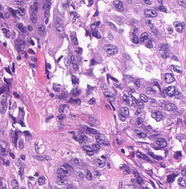
Tumor epithelial tissue: yes
Tumor-associated stroma tissue: yes
Normal tissue: no